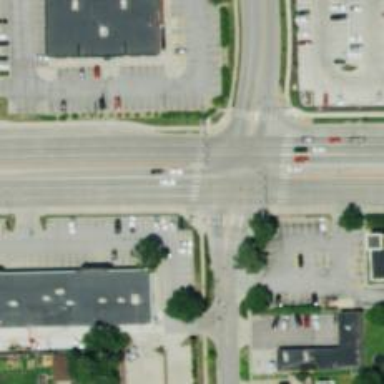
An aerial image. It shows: Crossing road.